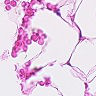
Metastatic tissue present: no